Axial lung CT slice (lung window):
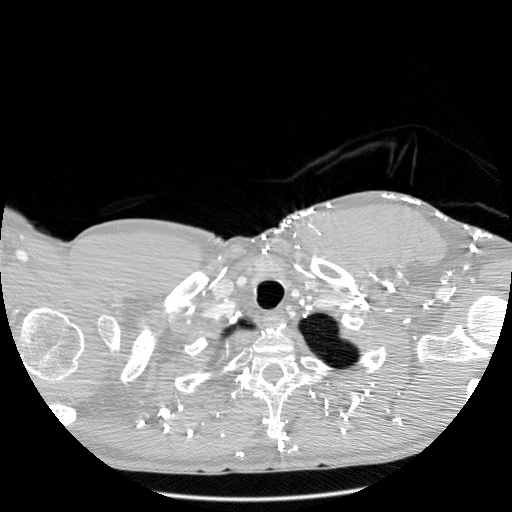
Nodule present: no